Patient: sex F, age 56
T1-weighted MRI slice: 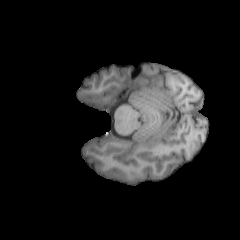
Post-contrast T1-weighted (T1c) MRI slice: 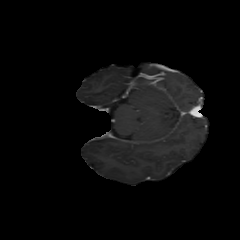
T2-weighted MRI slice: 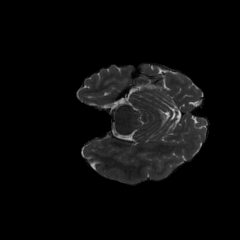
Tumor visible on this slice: no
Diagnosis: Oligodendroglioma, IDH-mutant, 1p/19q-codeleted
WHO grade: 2